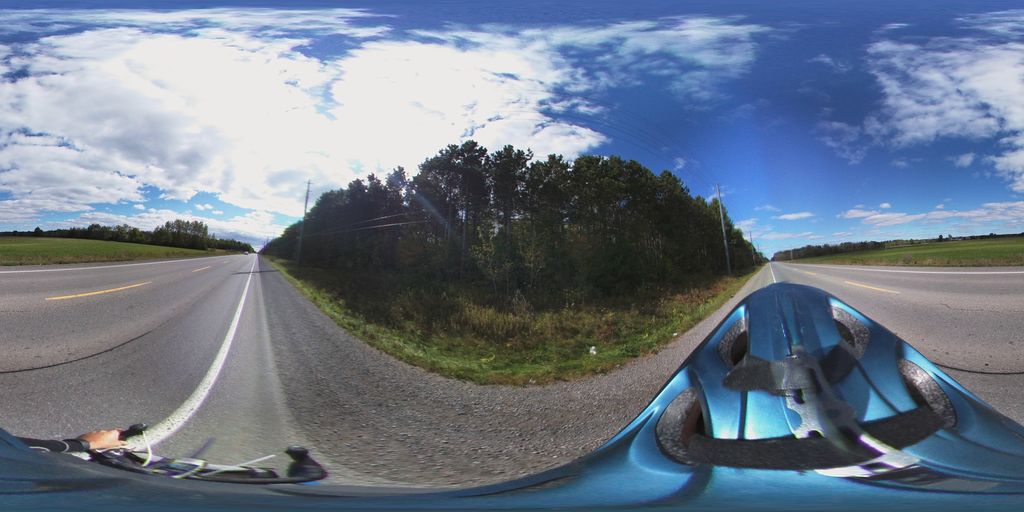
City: ottawa-gatineau